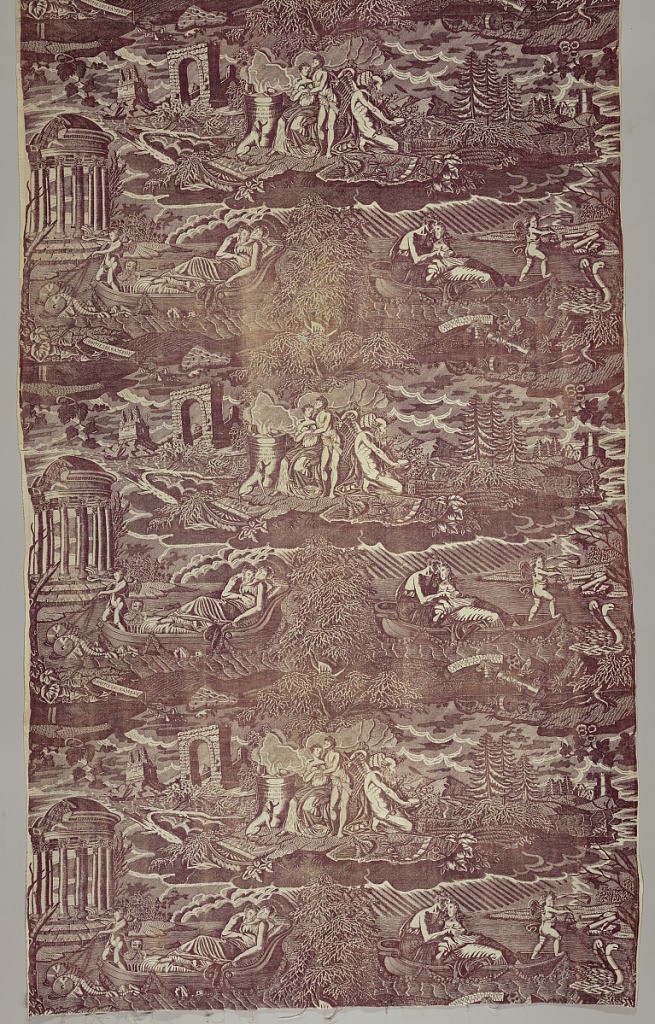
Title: Love and friendship
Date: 1800–1825
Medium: Printed by engraved roller or short plate on cotton plain weave.
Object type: Textile
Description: Three scenes, captioned in French, an amorous couple in a boat steered by Cupid on their way to an island, a sleeping couple in a boat returned form an island and a central scene showing a couple and Father Time.